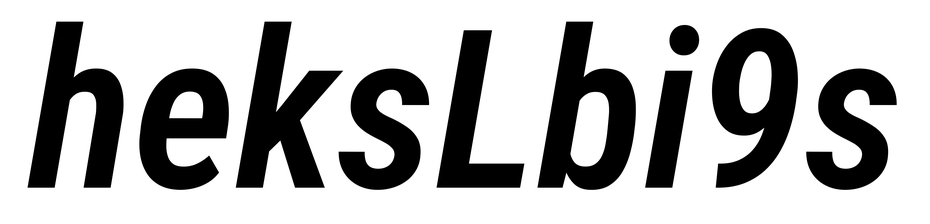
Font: Roboto-Italic_Condensed_SemiBold_Italic